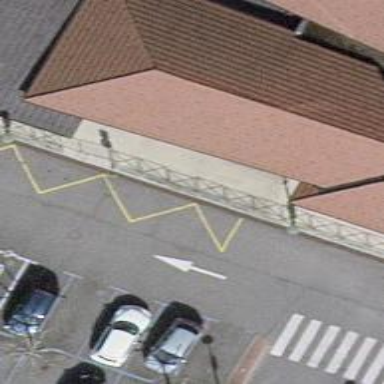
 equipped with wall loops for securing bicycles."